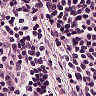
Metastatic tissue present: no